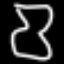
Label: hourglass